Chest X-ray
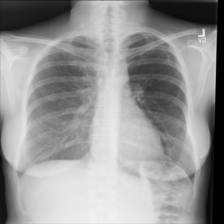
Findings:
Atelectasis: negative
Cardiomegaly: negative
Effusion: negative
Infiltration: negative
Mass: negative
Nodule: negative
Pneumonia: negative
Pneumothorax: negative
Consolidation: negative
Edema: negative
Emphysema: negative
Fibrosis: negative
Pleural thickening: negative
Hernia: negative